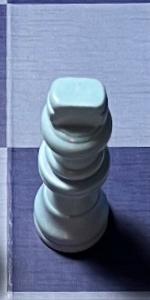
Label: King_White